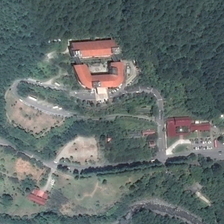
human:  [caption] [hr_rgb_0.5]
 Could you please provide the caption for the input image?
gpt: many green trees are around several buildings in a resort .

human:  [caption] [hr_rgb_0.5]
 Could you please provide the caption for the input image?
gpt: many green trees are around several buildings in a resort .

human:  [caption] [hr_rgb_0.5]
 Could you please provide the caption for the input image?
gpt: many green trees are around several buildings in a resort .

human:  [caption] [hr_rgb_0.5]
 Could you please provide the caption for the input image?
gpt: many green trees are around several buildings in a resort .

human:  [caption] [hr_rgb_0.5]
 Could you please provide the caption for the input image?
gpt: many green trees are around several buildings in a resort .